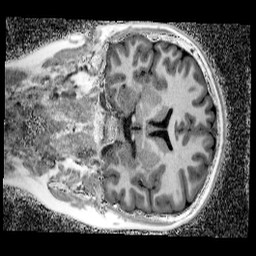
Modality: UNIT1_denoised
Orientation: coronal
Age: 11
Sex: male
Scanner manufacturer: siemens
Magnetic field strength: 3 T
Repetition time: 4 s
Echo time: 0.00299 s